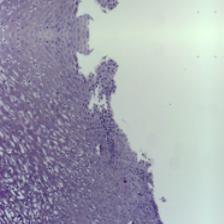
Diagnosis: OSCC